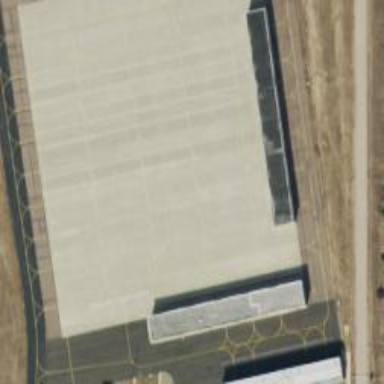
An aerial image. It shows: Image of taxiway at airport.